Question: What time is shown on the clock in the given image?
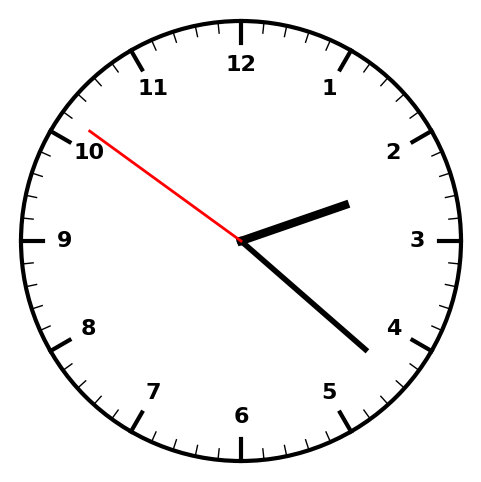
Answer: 02:21:51